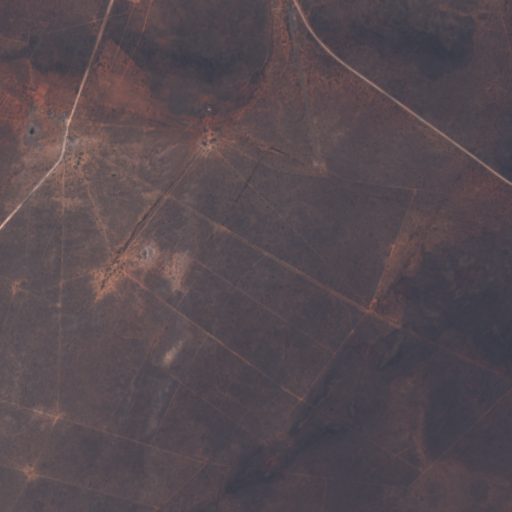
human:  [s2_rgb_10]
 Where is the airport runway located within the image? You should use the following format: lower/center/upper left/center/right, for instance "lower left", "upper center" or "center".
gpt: The airport runway is located in the upper center of the image.
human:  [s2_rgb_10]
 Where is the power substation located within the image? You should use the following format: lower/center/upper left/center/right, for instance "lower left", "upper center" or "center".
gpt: The power substation is located in the upper left of the image.
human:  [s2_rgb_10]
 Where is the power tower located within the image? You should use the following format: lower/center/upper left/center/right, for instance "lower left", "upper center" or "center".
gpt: The power tower is located in the upper left of the image.
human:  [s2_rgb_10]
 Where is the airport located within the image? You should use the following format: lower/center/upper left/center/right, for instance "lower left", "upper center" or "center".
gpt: There is no airport in the image.